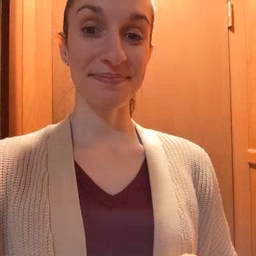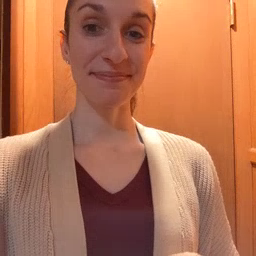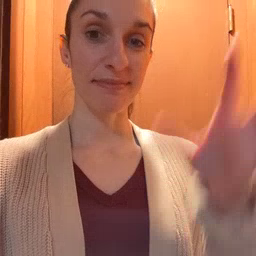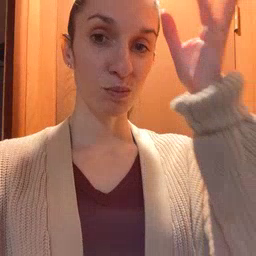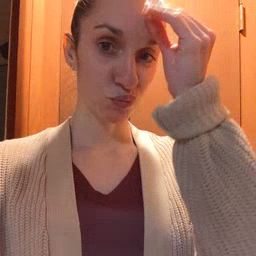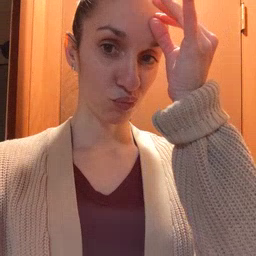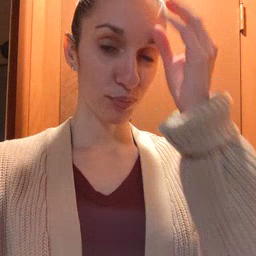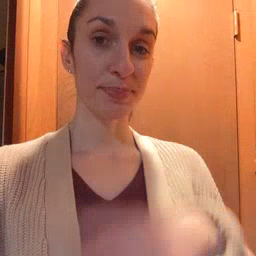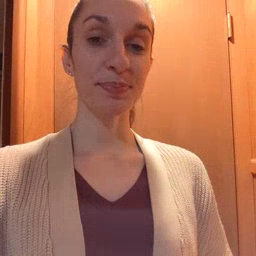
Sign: think